Question: I'm attempting to learn Unity (so please forgive my newbie-ness). I've set up my project as 2d, got a sprite moving about and I'm trying to get a projectile firing (I appreciate there are MANY SO q's about such, but I just can't get it to work, after trying many solutions). I'm a complete nub when it comes to physics!
Here's my very simple script:
'''
using UnityEngine;
using System.Collections;
public class PlayerScript : MonoBehaviour {
public Transform mObject;
public Transform mProjectile;
public Vector2 mProjectileSpeed = new Vector2 (10f, 10f);
public Vector2 mSpeed = new Vector2(15, 15);
private Vector2 mMovement;
// Use this for initialization
void Start () {
}
// Update is called once per frame
void Update () {
float inputX = Input.GetAxis("X");
float inputY = Input.GetAxis("Y");
mMovement = new Vector2 (mSpeed.x * inputX, mSpeed.y * inputY);
if (Input.GetButton ("Fire1"))
Shoot ();
}
void Shoot(){
GameObject clone = (GameObject)Instantiate (mProjectile, rigidbody2D.transform.position, Quaternion.identity);
clone.rigidbody2D.velocity = (clone.transform.forward * 1000);
}
void FixedUpdate(){
rigidbody2D.velocity = mMovement;
}
}
'''
And this is what it's doing:

No force is being added to the instantiated object and it shoots out both sides of my sprite, which I just don't understand at all.
I did find a solution on the Unity answers site that said to 'IgnoreCollider' just in case the two box colliders were conflicting results, but it didn't make a difference.
I'm sure I'm doing something completely stupid, but how can I do this?
Many thanks!
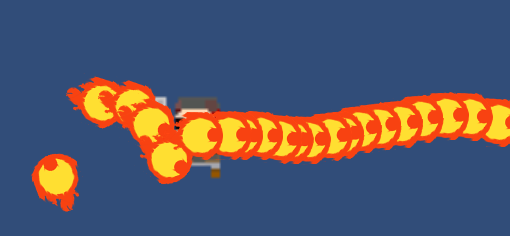
Answer: Try using Addforce() method,
something like this :
'''
gameObj.rigidbody2D.AddForce(Vector3.up * 10 * Time.deltaTime);
'''
or
'''
gameObj.rigidbody2D.AddForce(transform.forward * 100);
'''
or
'''
gameObj.rigidbody2D.AddForce(Vector3.up * 1000);
'''
See which combination and what values matches your requirement and use accordingly. Hope it helps